Question:
This is my menu.
It's too long that I cant scroll down and view the other list items.
The nav bar has a "'position: fixed;'" attribute.
I tried using "'overflow-y: scroll;'" on the list or trying out attributes from this post: <URL>
that didnt help my situation.
This is my html:
'''
<div class="list">
<h2 id="cat-header"> ALL CATEGORIES</h2>
<ul class="sports">
<li> <a href="#" > Baseball </a></li>
<li>
<a href="#" > Basketball </a>
<ul class="sports2">
<li><a href="#" class="selected">NBA</a></li>
<li><a href="#" class="selected">Euroleague</a></li>
<li><a href="#" class="selected">German basketball</a></li>
</ul>
</li>
<li> <a href="#" > Boxing </a></li>
<li> <a href="#" > Cricket </a></li>
<li> <a href="#" > Darts </a></li>
<li> <a href="#" > Football </a></li>
<li> <a href="#" > Golf </a></li>
<li> <a href="#" > Hockey</a></li>
<li> <a href="#" > Martial Arts </a></li>
<li> <a href="#" > Rugby </a></li>
<li> <a href="#" > Snooker </a></li>
<li> <a href="#" > Tennis </a></li>
<li> <a href="#" > Lacrosse </a></li>
<li> <a href="#" > Softball </a></li>
<li> <a href="#" > Olympics </a></li>
</ul>
</div>
'''
and this is my CSS relevant only to mobile:
'''
/******************/
/*** MOBILE ******/
/****************/
.header_space{
display: none;
height: 90px;
}
#mob-menu-btn{
display: none;
}
/*****************************************************************/
@media (max-width: 604px) {
.main{
width: 100%;
overflow: hidden;
}
.sidebar{
float: initial;
width: 100%;
padding: 0;
background-color: red;
height: 100px;
position: fixed;
z-index: 100;
}
.header_space{
display: inherit;
height: 78px;
}
.sports{
display: none;
padding: 0 ;
}
.sports {
background-color: #fff;
margin: 0;
width:100%;
}
.list{
width: 100%;
overflow-y: scroll;
}
.sports li{
list-style-image:none;
list-style-type: none;
border-bottom: 2px solid #eeeeee;
margin-bottom: 0px;
margin-left: 0px;
padding-top: 15px;
padding-bottom: 15px;
padding-left: 10px;
width:100%;
font-family: "UScoreRGK";
}
.sports2{
display: none;
}
#mob-menu-btn{
display: inherit;
cursor: pointer;
margin-top: 2px
}
}
'''
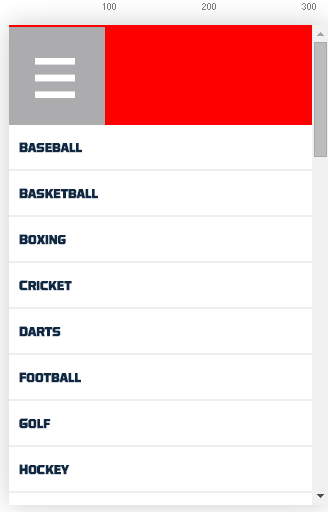
Answer: I used a class that makes the body of the page "position: fixed;"
using jQuery:
'''
$('#mob-menu-btn').click(function(){
var isHidden = $('.sports').is(':visible');
if (isHidden){
$( "body" ).removeClass( "makeFixed" );
}else{
$( "body" ).addClass( "makeFixed" );
}
$('.sports').slideToggle("slow");
})
'''